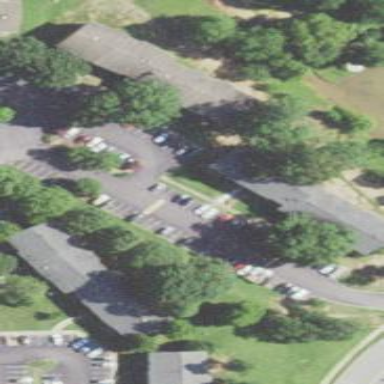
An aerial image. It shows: Residential building.